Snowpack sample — Loveland Pass, Silver Plume, Colorado, USA (1/12/25, 11:40 AM MST)
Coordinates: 39.66, -105.88
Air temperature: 7 °F
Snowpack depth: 140 cm
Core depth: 10 cm
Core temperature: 41 °F
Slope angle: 11°, slope face: 30°
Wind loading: high
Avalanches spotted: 2
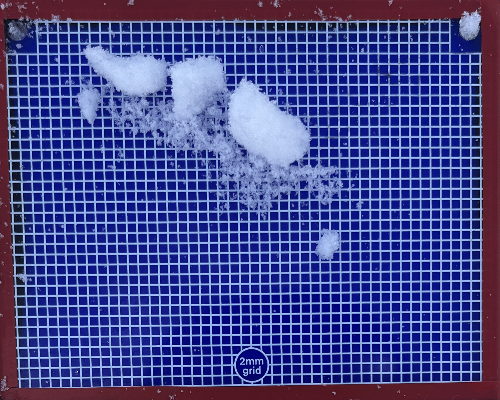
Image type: profile
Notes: Pilot using slightly modified coring method that took too large segment for snow profile picturing, advised not to use in higher level models. Two avalanche on south face nearby, partially cloudy with light snow in the last 24 hours. Lots of wind loading on eastern features.